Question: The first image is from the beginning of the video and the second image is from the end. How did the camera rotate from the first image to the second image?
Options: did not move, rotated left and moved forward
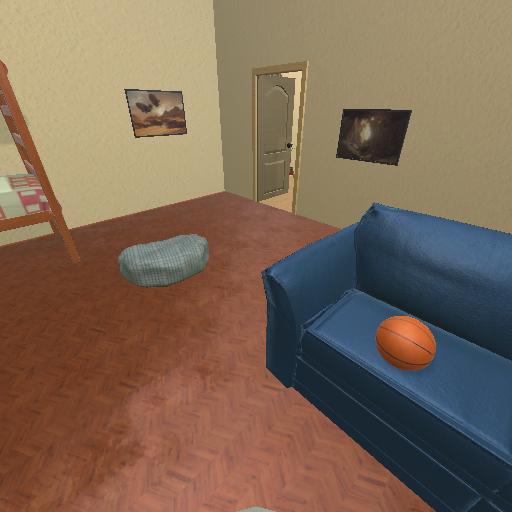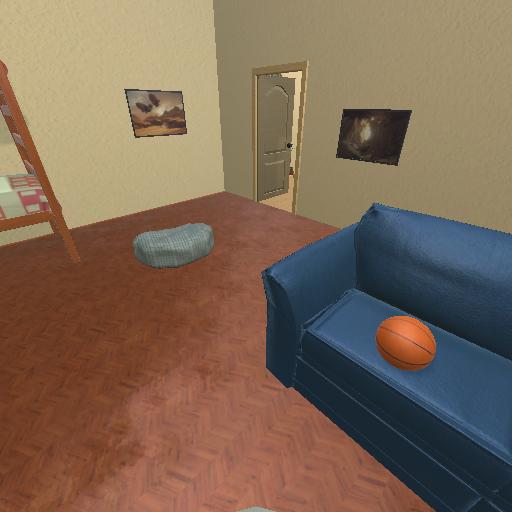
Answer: did not move